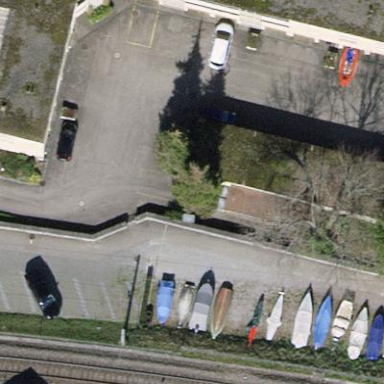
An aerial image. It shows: Shed building.